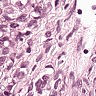
Metastatic tissue present: yes